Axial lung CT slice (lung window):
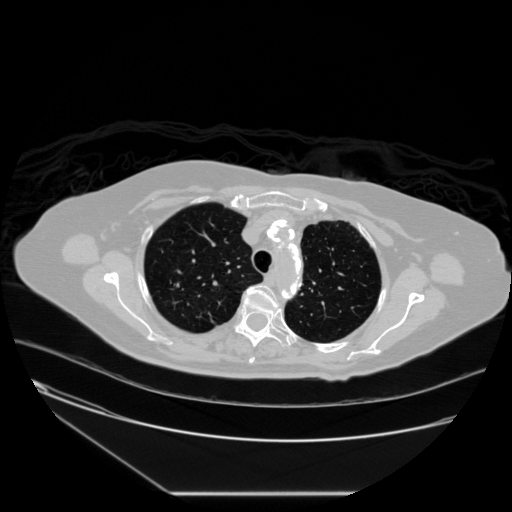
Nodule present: no